高三 · 逻辑题
你知道吗, 生产甲流 $H 1 N 1$ 流感疫苗的最主要原材料居然是鸡蛋! 不过这可不是一种普通的鸡蛋, 而是一种原产于美国的海兰白鸡蛋. 工人们首先在强光照射下,挑选出“受过精”的鸡蛋, 未“受过精”的鸡蛋只能作为普通食用蛋走上市场, 这个过程叫做“照检”照检挑选出来的鸡蛋被送到疫苗生产车间, 先经过严格的消毒, 然后这些鸡蛋里面被植入由世卫组织提供的甲流毒株, 这些接受了毒株的鸡蛋将被放置在特殊环境的车间里, 使得毒株在鸡蛋里迅速生长, 大约 3 天后, 就“成熟”了. 这时鸡蛋转到另一车间进行毒株的“收获”. 鸡蛋里的羊水是我们需要的所谓的“病毒收获液”, 剩下的蛋壳和未发育完整的小鸡将被高温消毒后送到其他企业, 制成饲料. 病毒收获液里含有我们需要的抗病毒成分, 再依次经过了灭活、纯化、裂解后,就得到了我们需要的甲流疫苗了. 下面是以上整个生产过程的流程图, 则图中的(1) (2)位置上应分别填上（）

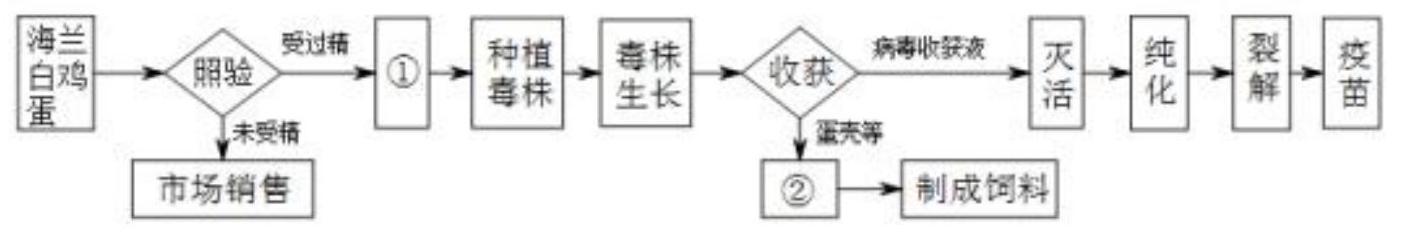
A. 消毒、消毒 B. 挑选、消毒

C. 消毒、裂解

D. 消毒、挑选
答案: A
解析: 由题中的文字描述:“照检”挑选出来的鸡蛋被送到疫苗生产车间，先经过严格的消毒，则(1)处填“消毒”,“剩下的蛋壳和未发育完整的小鸡将被高温消毒后送到其他企业”，则(2)处填“消毒”，